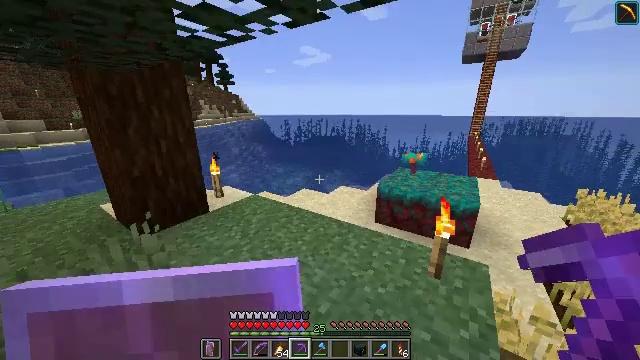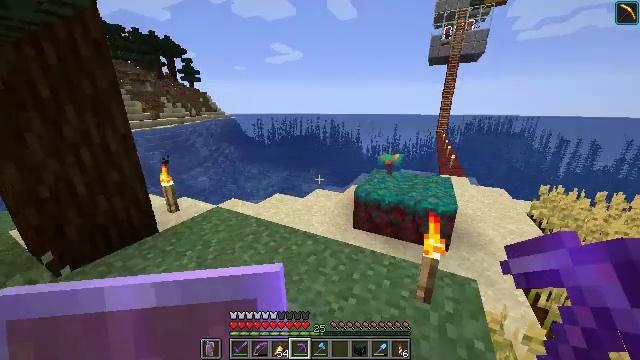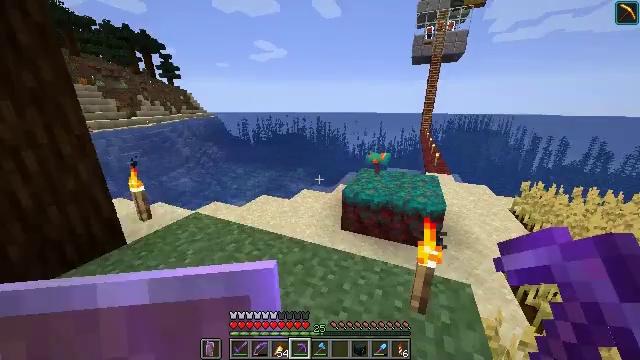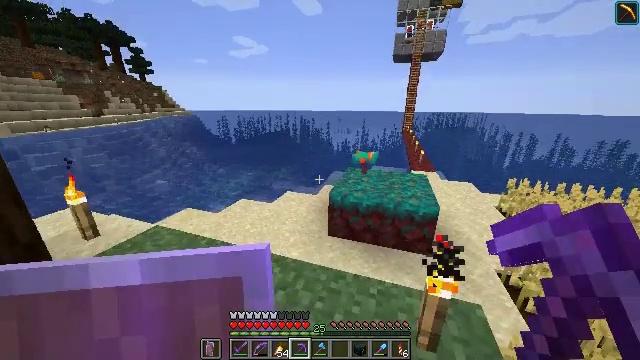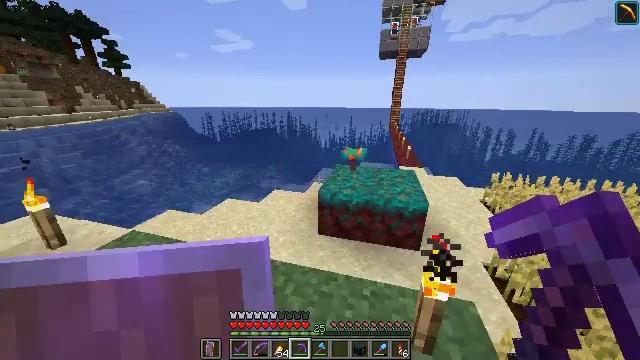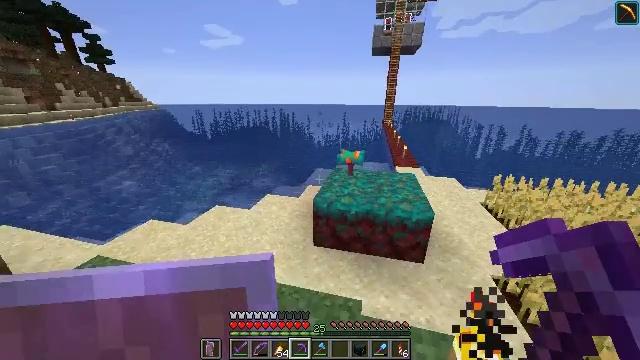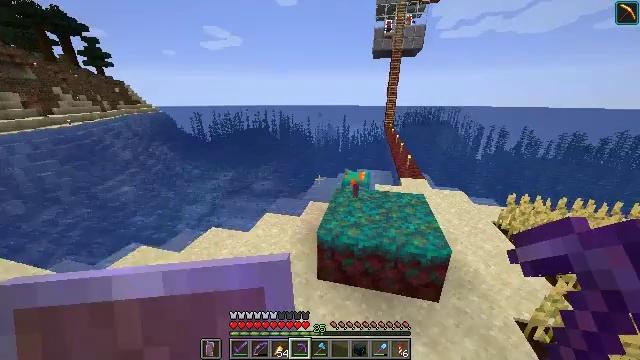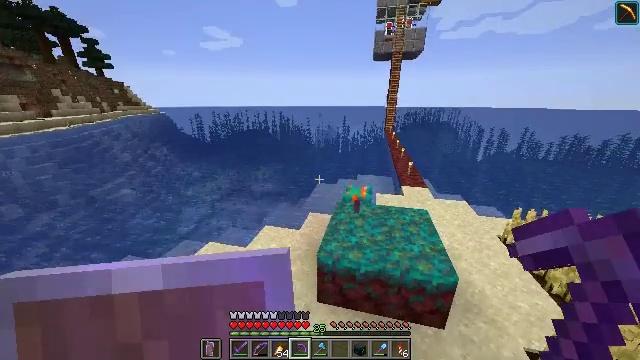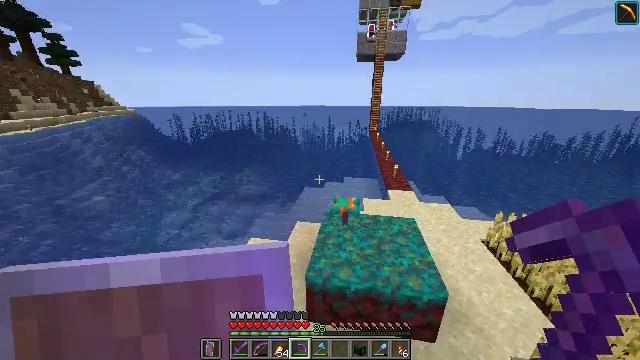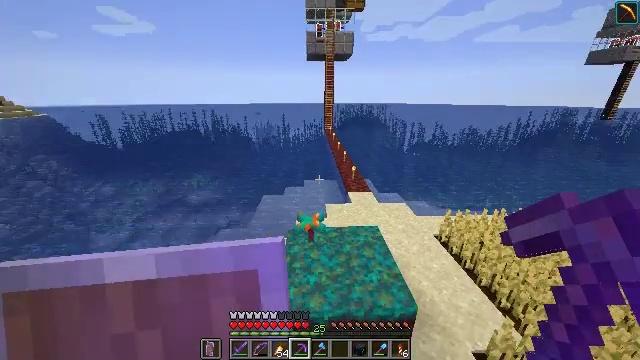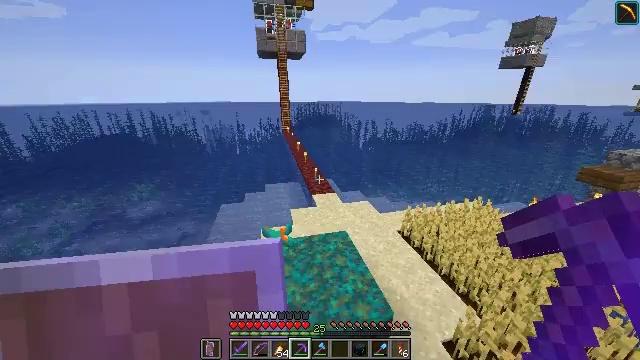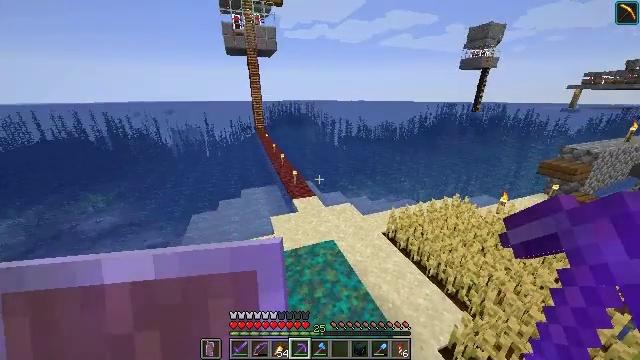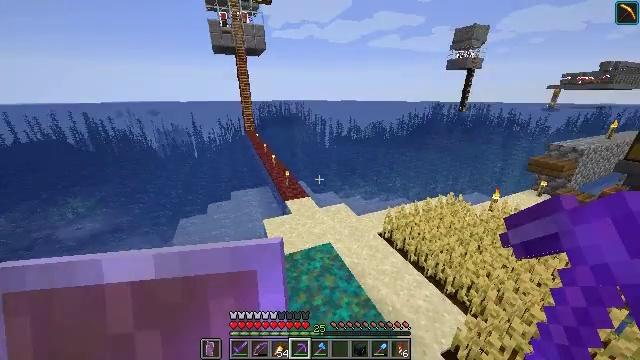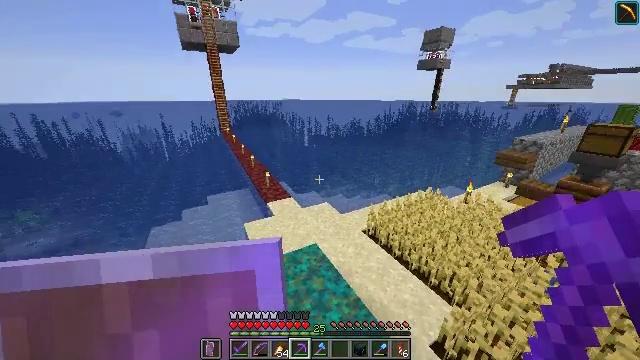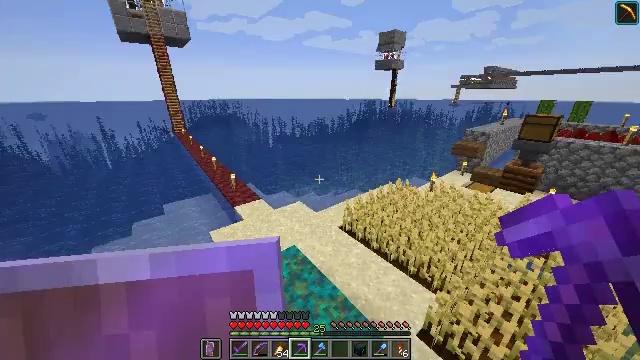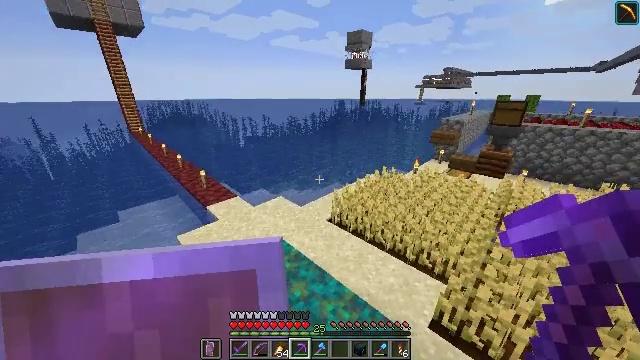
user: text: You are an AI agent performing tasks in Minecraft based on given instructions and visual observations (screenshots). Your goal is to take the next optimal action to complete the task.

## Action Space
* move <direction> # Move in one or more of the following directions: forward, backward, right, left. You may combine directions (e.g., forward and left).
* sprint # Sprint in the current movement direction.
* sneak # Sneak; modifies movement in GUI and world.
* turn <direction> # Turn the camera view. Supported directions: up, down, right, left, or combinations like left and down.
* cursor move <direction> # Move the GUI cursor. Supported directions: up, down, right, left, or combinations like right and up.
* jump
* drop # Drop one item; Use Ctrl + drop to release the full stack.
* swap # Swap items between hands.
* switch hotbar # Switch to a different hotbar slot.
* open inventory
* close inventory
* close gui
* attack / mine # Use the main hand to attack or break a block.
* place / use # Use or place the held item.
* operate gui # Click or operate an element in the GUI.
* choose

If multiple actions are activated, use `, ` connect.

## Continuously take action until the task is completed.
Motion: motion action
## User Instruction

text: Break the sticky piston to collect it.
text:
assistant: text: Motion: move forward, sprint, turn right
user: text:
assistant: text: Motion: move forward, sprint, turn right
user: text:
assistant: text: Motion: move forward, sprint, turn right
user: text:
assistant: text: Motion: move forward, sprint, turn right
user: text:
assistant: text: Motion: move forward, sprint, turn right
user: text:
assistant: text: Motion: move forward, sprint, jump
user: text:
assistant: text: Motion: move forward, sprint, jump
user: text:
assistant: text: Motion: move forward, sprint, turn right
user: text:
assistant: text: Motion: move forward, sprint, turn right
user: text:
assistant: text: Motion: move forward, sprint, turn right
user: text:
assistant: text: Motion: move forward, sprint, turn right
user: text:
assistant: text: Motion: move forward, sprint, turn right
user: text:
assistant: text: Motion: move forward, sprint, turn right
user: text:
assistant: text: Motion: move forward, sprint, turn right
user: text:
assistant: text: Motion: move forward, sprint, turn right
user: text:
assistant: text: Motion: move forward, sprint, turn right
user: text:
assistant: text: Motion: move forward, sprint
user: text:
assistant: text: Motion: move forward, sprint
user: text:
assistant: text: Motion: move forward, sprint
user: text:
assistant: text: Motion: move forward, sprint
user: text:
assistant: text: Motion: move forward, sprint
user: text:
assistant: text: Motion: move forward, sprint
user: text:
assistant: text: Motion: move forward, sprint
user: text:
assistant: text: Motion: move forward, sprint
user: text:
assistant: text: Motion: move forward, sprint
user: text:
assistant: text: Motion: move forward, sprint, turn right
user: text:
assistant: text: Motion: move forward, sprint, turn right
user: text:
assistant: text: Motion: move forward, sprint, turn right
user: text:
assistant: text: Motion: move forward, sprint, turn right
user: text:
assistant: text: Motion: move forward, sprint